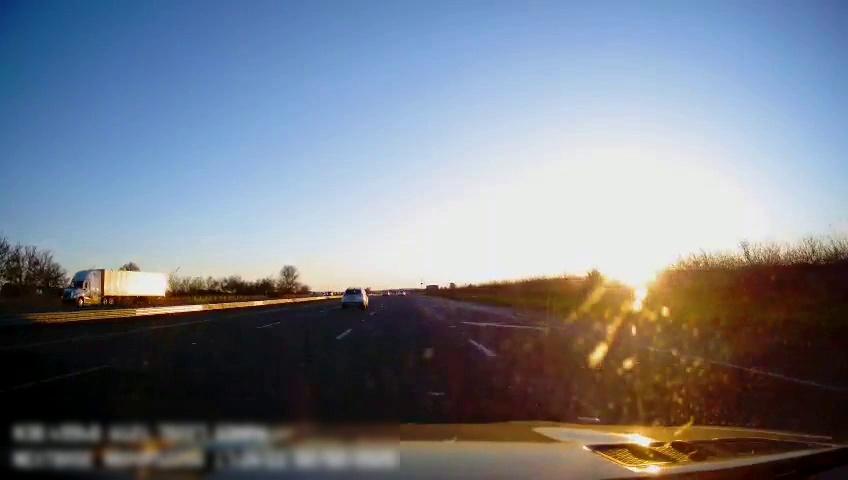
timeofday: Day
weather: Sunny
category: Drivable Space
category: Vehicles | SUV
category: Vehicles | Truck
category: Lanes | Alternate Lane
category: Lanes | Alternate Lane
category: Lanes | Current Lane
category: Lanes | Current Lane
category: Lanes | Alternate Lane